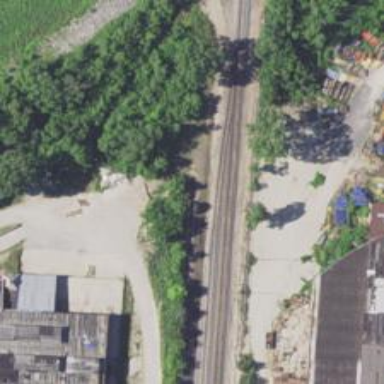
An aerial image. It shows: Railway siding with rails.